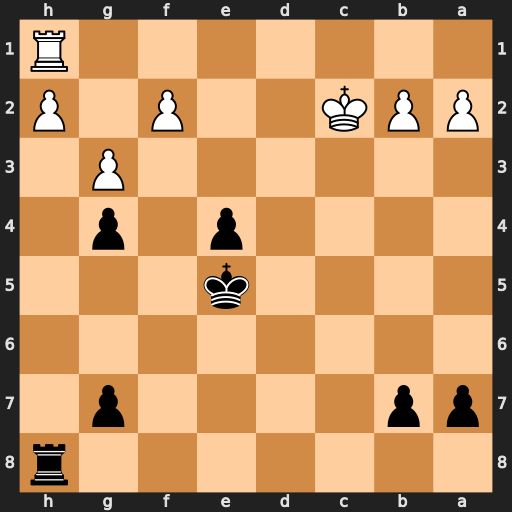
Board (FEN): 7r/pp4p1/8/4k3/4p1p1/6P1/PPK2P1P/7R
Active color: b
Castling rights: -
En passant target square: -
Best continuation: Rf8 Kd2 Rxf2+